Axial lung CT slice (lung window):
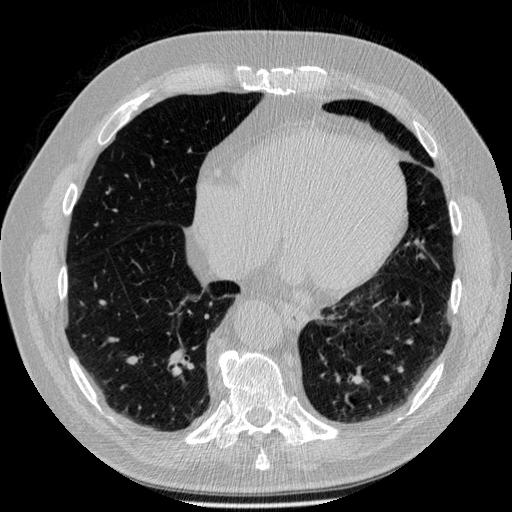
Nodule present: no